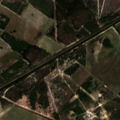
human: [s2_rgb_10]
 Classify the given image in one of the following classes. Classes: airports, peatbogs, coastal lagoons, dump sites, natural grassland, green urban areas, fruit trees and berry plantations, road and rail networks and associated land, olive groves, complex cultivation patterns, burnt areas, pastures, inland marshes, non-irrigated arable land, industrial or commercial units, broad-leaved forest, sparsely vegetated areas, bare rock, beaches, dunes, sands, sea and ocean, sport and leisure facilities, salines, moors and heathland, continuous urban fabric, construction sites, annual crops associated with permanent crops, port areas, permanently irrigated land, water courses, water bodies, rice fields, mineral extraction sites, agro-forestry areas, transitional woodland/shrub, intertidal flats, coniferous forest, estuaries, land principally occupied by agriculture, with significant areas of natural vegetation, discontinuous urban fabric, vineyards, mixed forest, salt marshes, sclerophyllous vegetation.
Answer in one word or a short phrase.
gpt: non-irrigated arable land, pastures, broad-leaved forest, mixed forest, transitional woodland/shrub